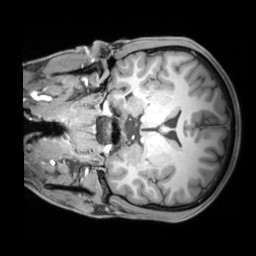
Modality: T1w
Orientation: coronal
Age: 22
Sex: male
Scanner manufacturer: siemens
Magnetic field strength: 3 T
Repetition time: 1.97 s
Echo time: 0.00206 s